Question: I'm getting a JSON object(i.e. NewDataSet) in the POST request, see image below (Firebug-request object)...

How can i get this object at server side ??
Thanks
Xtremist
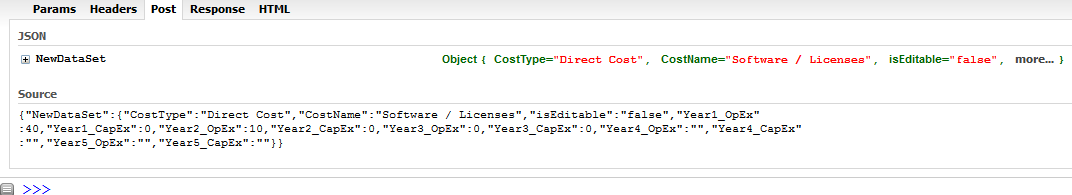
Answer: I would create a server side object matching the JSON object you are posting to the server.
'''
public class DataPackage
{
public string CostType {get; set;}
public string CostName {get; set;}
public bool isEditable {get; set;}
...
}
'''
In your webservice you can setup the service definition like this:
'''
[System.Web.Script.Services.ScriptMethod(ResponseFormat = System.Web.Script.Services.ResponseFormat.Json, XmlSerializeString = false)]
public void MyWebservice(DataPackage NewDataSet) {
...
}
'''
You need to tell your client side posting script that you are sending json:
'''
contentType: 'application/json'
'''
If I remember correctly this will tell ASP.NET to deserialize your JSON object into the .NET class.